Question: I'm having some odd space issues on the left of my site. For some reason there is slightly more space on the left than on the right in mobile view, thus looking off-centered. I'm guessing its off for desktop view as well, but its not noticeable. I can't figure out what is making it this way. <URL>
'''
/* ---------->>> MOBILE gap/space issues <<<-----------*/
@media screen and (max-width: 400px) {
#pageWrapper { margin: 0;}
.sqs-layout .sqs-row .sqs-block:last-child {
padding-bottom: 0;
padding-top: 0;
}}
/* ---------->>> MOBILE center logo <<<-----------*/
@media only screen and (max-width: 400px) {
h1.logo {
text-align:center;
margin-bottom: 20px !important;
}}
/* ---------->>> MOBILE logo size <<<-----------*/
@media only screen and (max-width: 400px) {
.logo-image .logo img {
max-height: 110px;
margin: 5px;
width: auto;
}
.social-links {
padding-top: 20px;
}}
'''

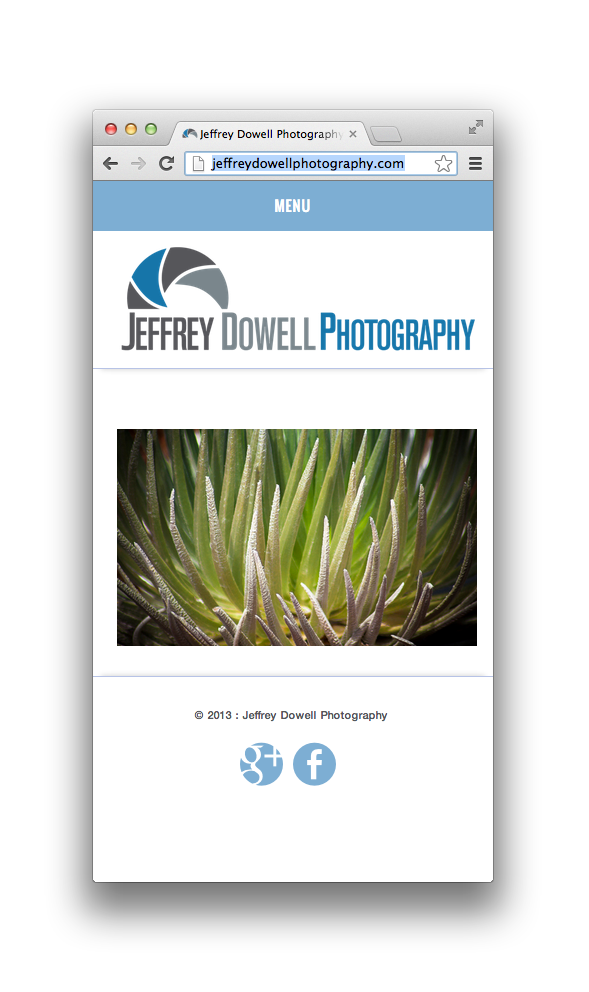
Answer: Try removing the 'margin: 5px;' on '.logo-image .logo img' in your mobile styles. The image with the margin may be wider than the div that contains the image and it comes off as being non-centered.
I took a look at your site, its actually the margin on the .slide selector. Add this in your mobile styles:
'''
.slide { margin: 0; }
'''